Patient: sex M, age 54
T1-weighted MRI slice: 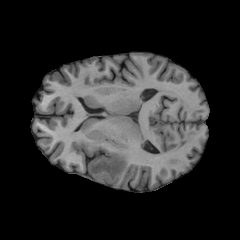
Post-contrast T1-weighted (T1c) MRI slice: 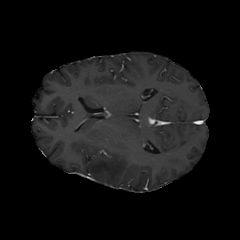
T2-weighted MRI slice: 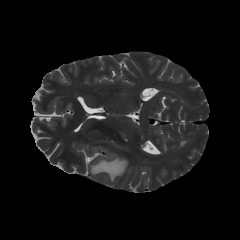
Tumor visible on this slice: yes
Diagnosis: Glioblastoma, IDH-wildtype
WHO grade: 4